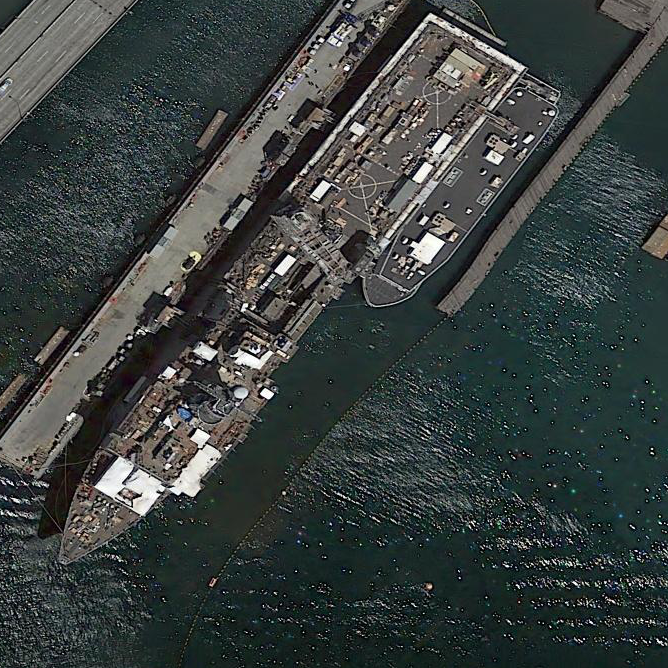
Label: combat